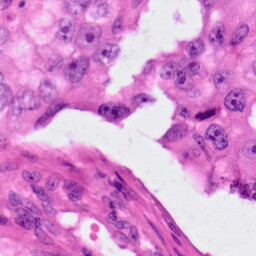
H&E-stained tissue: Lung